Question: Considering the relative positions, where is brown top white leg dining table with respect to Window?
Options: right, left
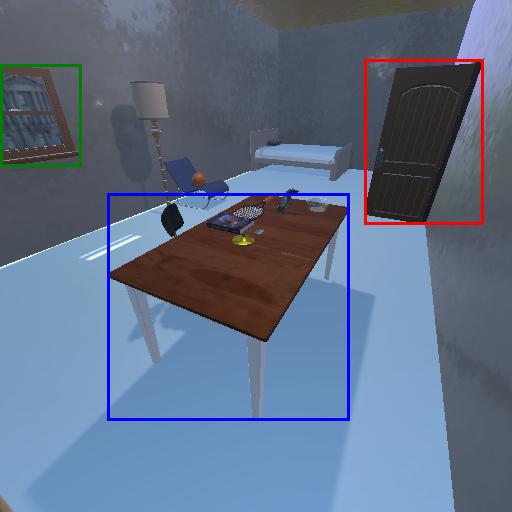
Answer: right